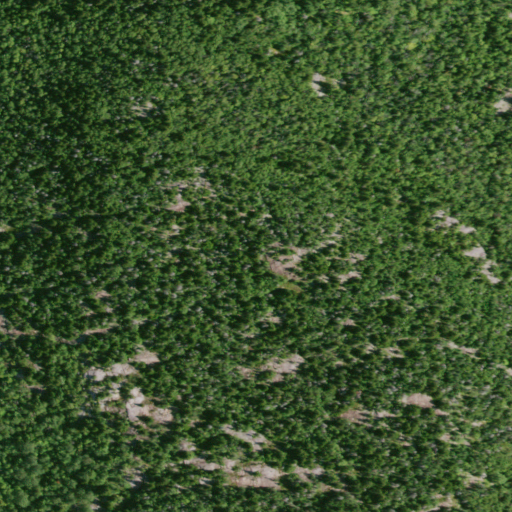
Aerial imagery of mountain in New York named Baldhead Mountain containing evergreen forest, deciduous forest, and mixed forest